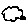
Label: cloud